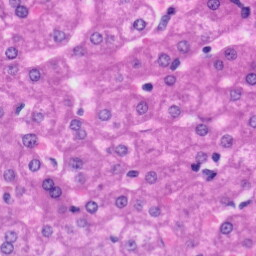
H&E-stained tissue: Liver